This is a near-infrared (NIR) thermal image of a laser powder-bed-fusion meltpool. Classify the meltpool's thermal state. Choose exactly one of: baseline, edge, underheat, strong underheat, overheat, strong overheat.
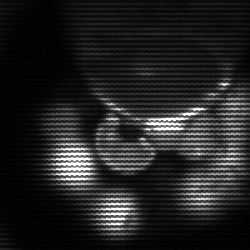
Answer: baseline